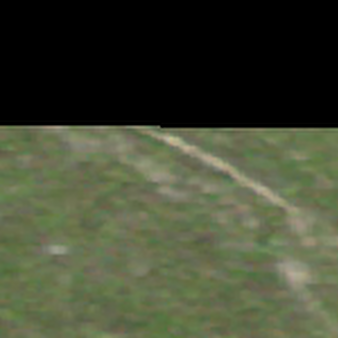
Label: other